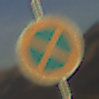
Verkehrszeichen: AbsolutesHalteverbot
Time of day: SunriseSunset
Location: Outdoor (Nature)
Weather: PartlyCloudy
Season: NotSpecified
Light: Natural